Current action and preconditions to check: trajectory_clear

Your task: For each precondition in the list above, predict whether it will hold at this action.

Consider the current scene as observed from the mobile robot's camera, and analyze the predicted future states of all dynamic agents (e.g., people, animals, vehicles, or any moving entities) within the NEXT SECOND.

IMPORTANT: Only answer "very likely" if you are absolutely certain—based on strong, clear evidence—that a dynamic agent will violate the precondition in the predicted future state. Do NOT answer "very likely" for unlikely, ambiguous, or low-probability risks.

Ask yourself for each precondition: Is there a high probability, with clear and convincing evidence, that the predicted future states of any dynamic agent will interfere with the predicted future state of the currently executing action within the NEXT SECOND, causing that precondition to fail?

Assess the risk level based on these predictions. Use "likely" or "very likely" if motions create a clear risk of interference.

Use "neutral" or "improbable" if agents are nearby but their predicted paths are clearly diverging or non-conflicting.

Failure Risk Categories: "very improbable", "improbable", "neutral", "likely", "very likely"

Answer Format: Output ONLY the probability_of_failure value from these categories: "very improbable", "improbable", "neutral", "likely", "very likely"

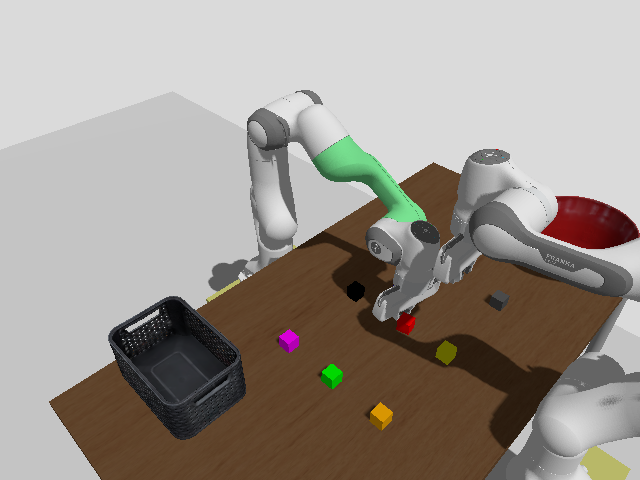

Answer: improbable